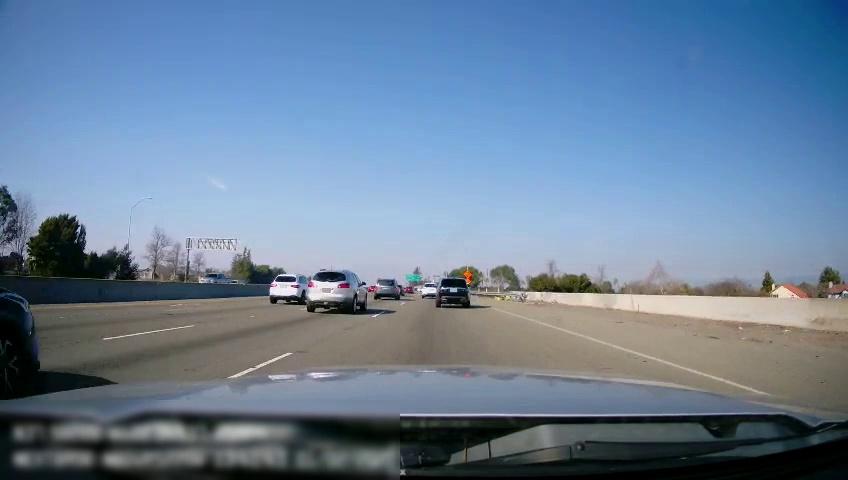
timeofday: Day
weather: Sunny
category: Drivable Space
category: Vehicles | Car
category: Vehicles | SUV
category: Vehicles | SUV
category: Vehicles | SUV
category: Vehicles | SUV
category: Vehicles | SUV
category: Vehicles | SUV
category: Vehicles | Truck
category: Lanes | Current Lane
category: Lanes | Current Lane
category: Lanes | Alternate Lane
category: Lanes | Alternate Lane